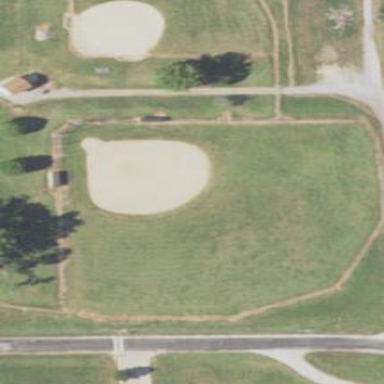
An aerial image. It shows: Baseball pitch for leisure and sports activities.